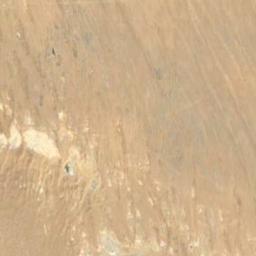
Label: desert